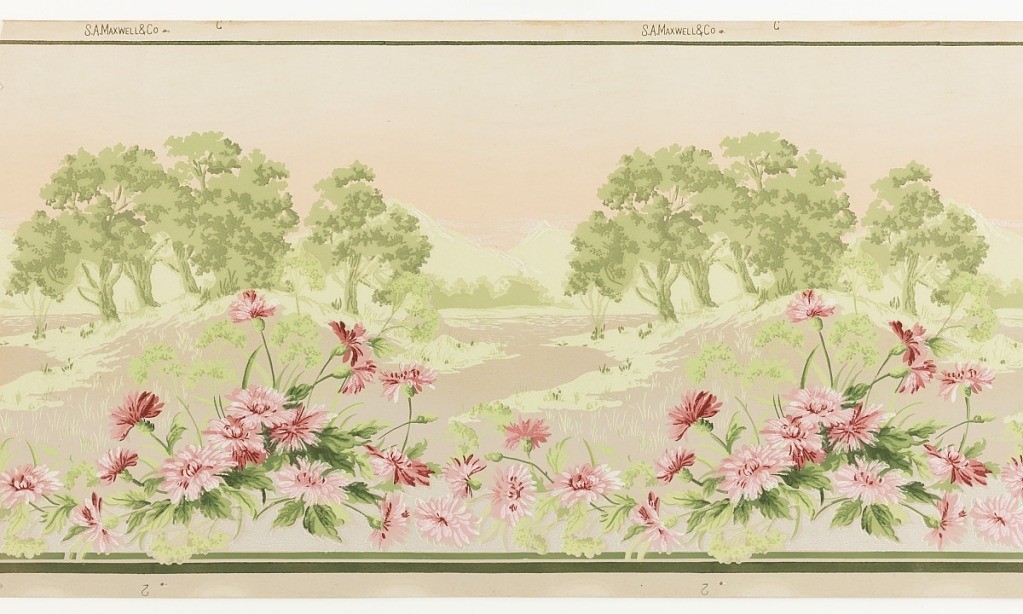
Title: Frieze
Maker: Maxwell & Co., S.A., Chicago, Illinois, USA
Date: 1905–1915
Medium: Machine-printed paper, liquid mica
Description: Landscape frieze with view of trees and horizon in the background, while a meandering row of pink flowers is in the foreground.